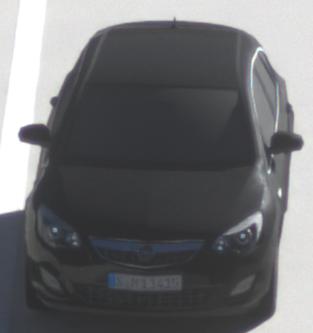
Make: Opel
Model: Astra 1.4 ecoFlex
Detailed model: Astra (J)
Model produced from: 2009/12
Model produced until: 2010/12
Doors: 5
Color: black
Road condition: dry road
Daytime: sunrise or sunset
Contrast: medium contrast